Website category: university
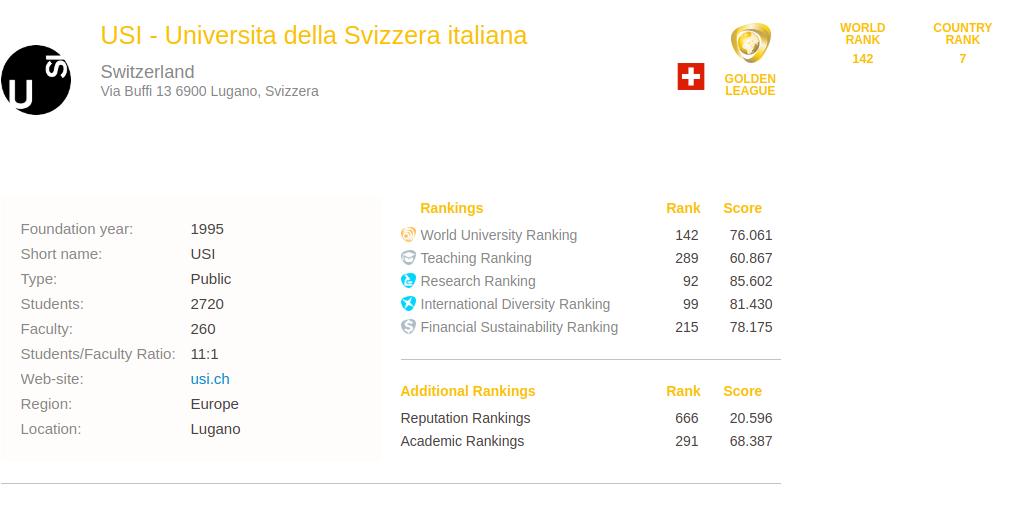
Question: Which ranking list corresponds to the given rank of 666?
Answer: Reputation Rankings

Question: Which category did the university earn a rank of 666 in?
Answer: Reputation Rankings

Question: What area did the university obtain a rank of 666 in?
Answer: Reputation Rankings

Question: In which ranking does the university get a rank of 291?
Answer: Academic Rankings

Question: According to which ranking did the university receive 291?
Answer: Academic Rankings

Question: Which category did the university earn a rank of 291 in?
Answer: Academic Rankings

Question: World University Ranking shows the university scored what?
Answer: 76.061

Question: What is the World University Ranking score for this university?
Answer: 76.061

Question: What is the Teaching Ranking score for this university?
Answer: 60.867

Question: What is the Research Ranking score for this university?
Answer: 85.602

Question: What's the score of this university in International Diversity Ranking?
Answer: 81.430

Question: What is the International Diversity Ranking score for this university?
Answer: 81.430

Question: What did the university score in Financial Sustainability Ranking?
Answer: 78.175

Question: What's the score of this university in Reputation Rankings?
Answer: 20.596

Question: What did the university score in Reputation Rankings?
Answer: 20.596

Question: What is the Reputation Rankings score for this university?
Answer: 20.596

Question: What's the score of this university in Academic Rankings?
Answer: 68.387

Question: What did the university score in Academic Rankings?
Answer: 68.387

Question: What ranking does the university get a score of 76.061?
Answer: World University Ranking

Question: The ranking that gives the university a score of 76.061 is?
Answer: World University Ranking

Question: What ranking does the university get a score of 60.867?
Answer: Teaching Ranking

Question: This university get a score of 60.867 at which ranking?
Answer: Teaching Ranking

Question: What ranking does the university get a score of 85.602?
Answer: Research Ranking

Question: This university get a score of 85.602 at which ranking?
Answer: Research Ranking

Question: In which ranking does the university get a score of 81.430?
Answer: International Diversity Ranking

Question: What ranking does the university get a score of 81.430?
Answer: International Diversity Ranking

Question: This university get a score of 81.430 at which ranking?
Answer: International Diversity Ranking

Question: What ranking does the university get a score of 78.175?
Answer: Financial Sustainability Ranking

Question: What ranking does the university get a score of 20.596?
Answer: Reputation Rankings

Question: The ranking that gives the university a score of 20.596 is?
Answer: Reputation Rankings

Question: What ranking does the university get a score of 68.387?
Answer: Academic Rankings

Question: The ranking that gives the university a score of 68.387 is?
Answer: Academic Rankings